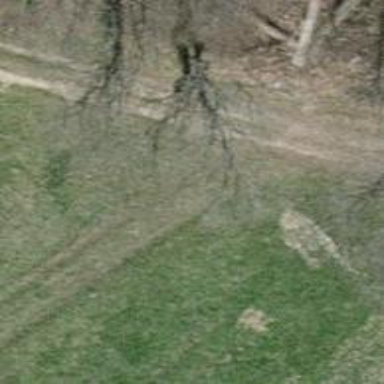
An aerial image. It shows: Grass track road with grade 5 tracktype.